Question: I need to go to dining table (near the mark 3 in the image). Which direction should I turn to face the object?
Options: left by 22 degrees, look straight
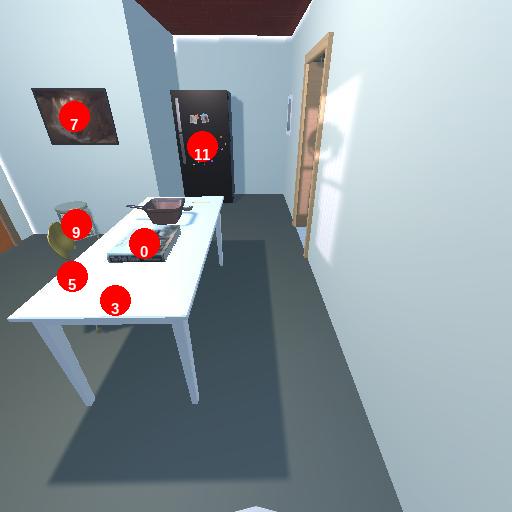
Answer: left by 22 degrees